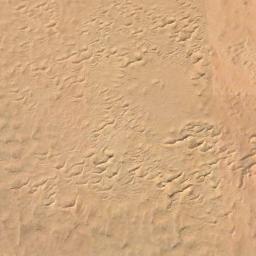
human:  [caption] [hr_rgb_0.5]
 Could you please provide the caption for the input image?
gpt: The desert has yellow sand and some small dunes .

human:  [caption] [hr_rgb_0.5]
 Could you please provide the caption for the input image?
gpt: This is a yellow desert with wavy stripes .

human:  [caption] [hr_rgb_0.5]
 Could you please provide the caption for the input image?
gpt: There are patches in this desert .

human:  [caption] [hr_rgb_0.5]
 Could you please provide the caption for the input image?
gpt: The desert is full of yellow sand .

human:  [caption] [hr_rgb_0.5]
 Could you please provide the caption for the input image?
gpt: A yellow desert with many dunes .